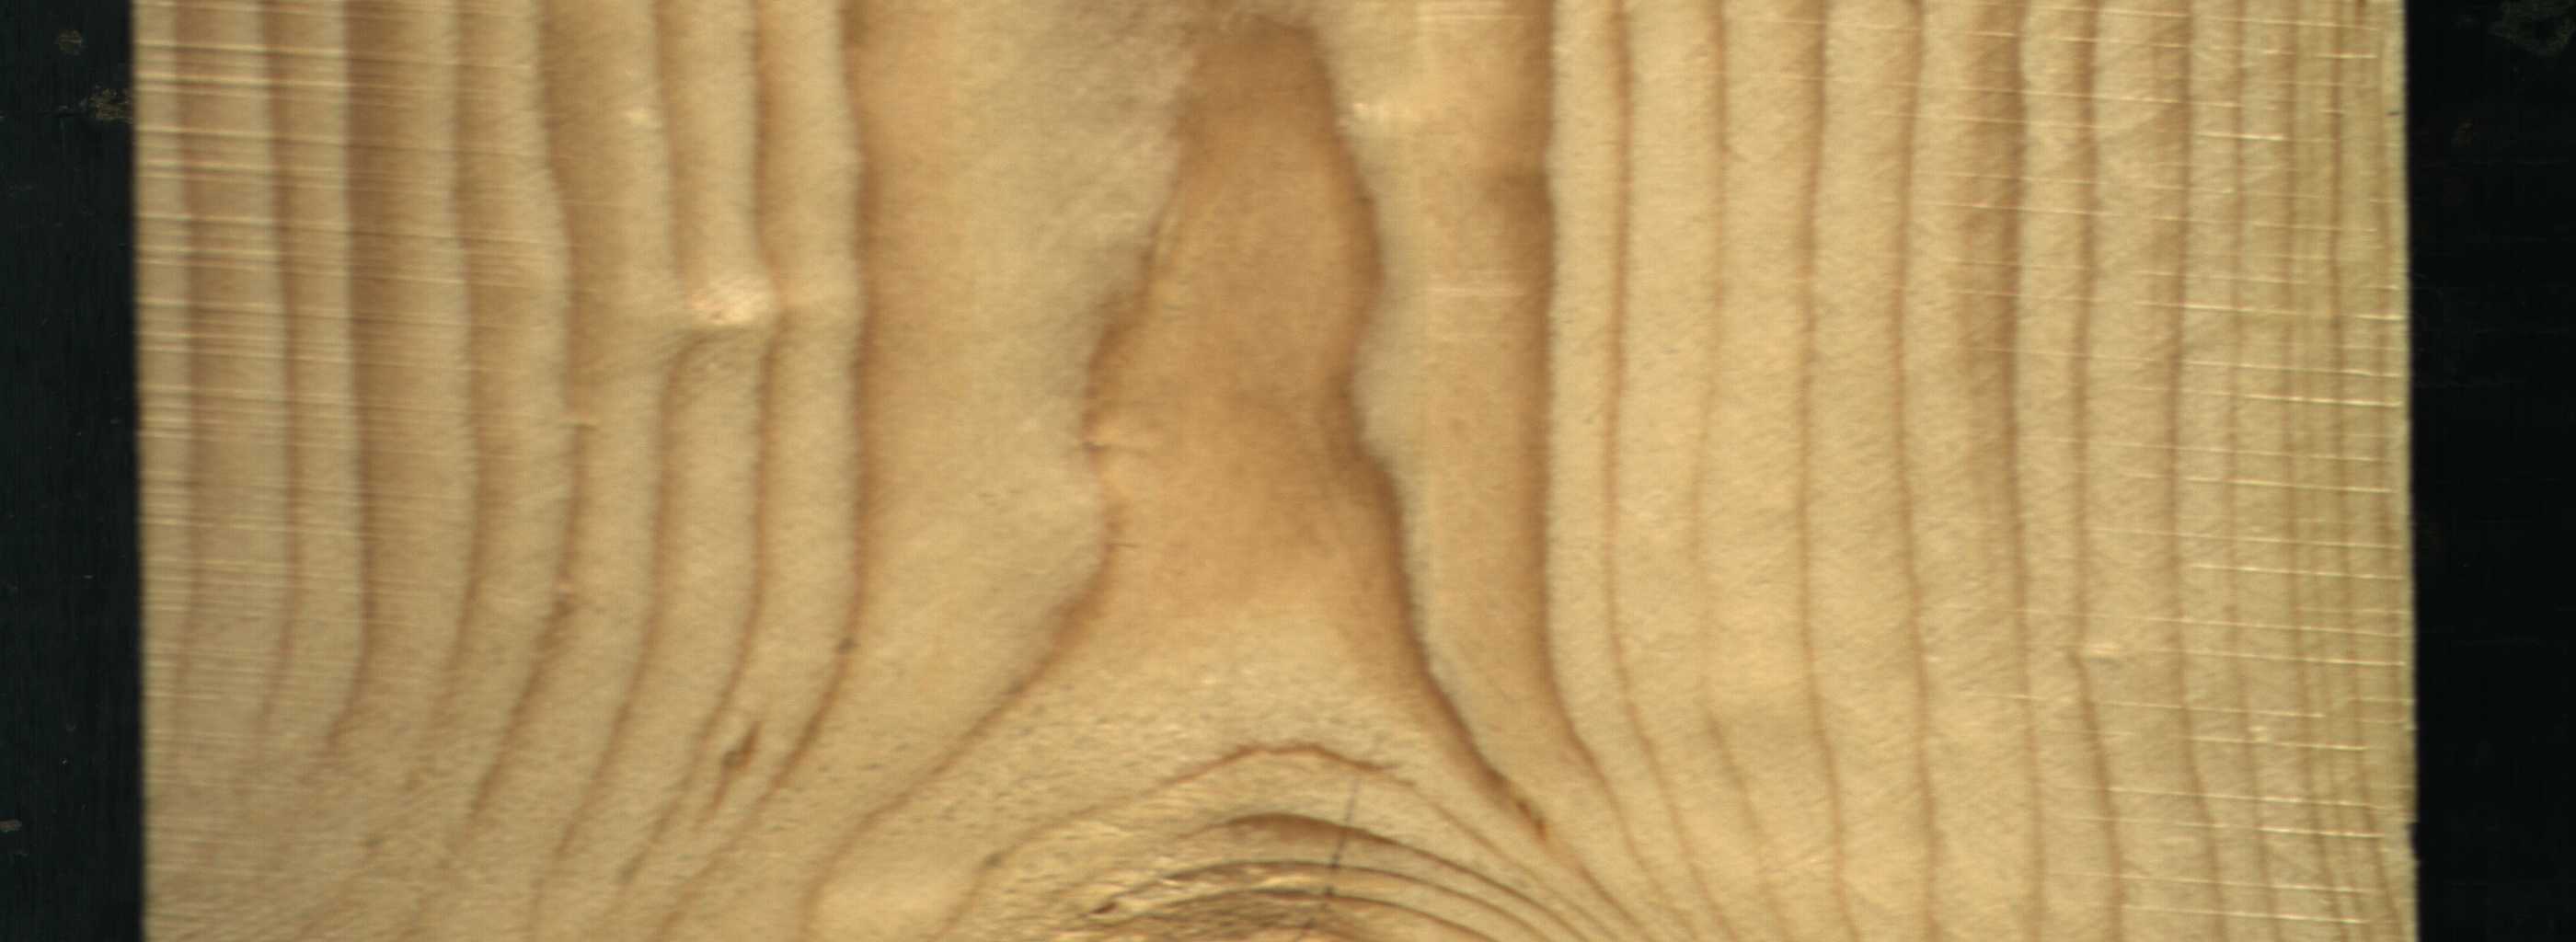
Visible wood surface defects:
Live_Knot